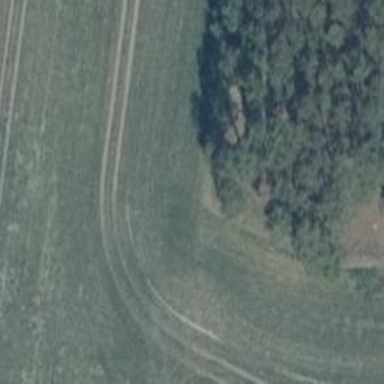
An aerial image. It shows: Hunting stand.